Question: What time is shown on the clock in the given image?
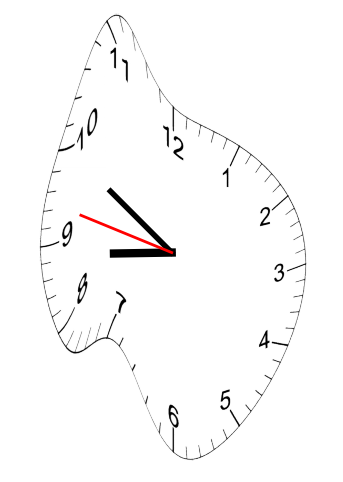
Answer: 08:49:47